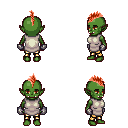
a pixel art fantasy rpg character, female body template, orc, green skin, white tunic, gold greaves, red mohawk hairstyle, metal gloves, four views (front, back, left, right), 2x2 character sprite sheet, small pixel art, hard edges, no anti-aliasing